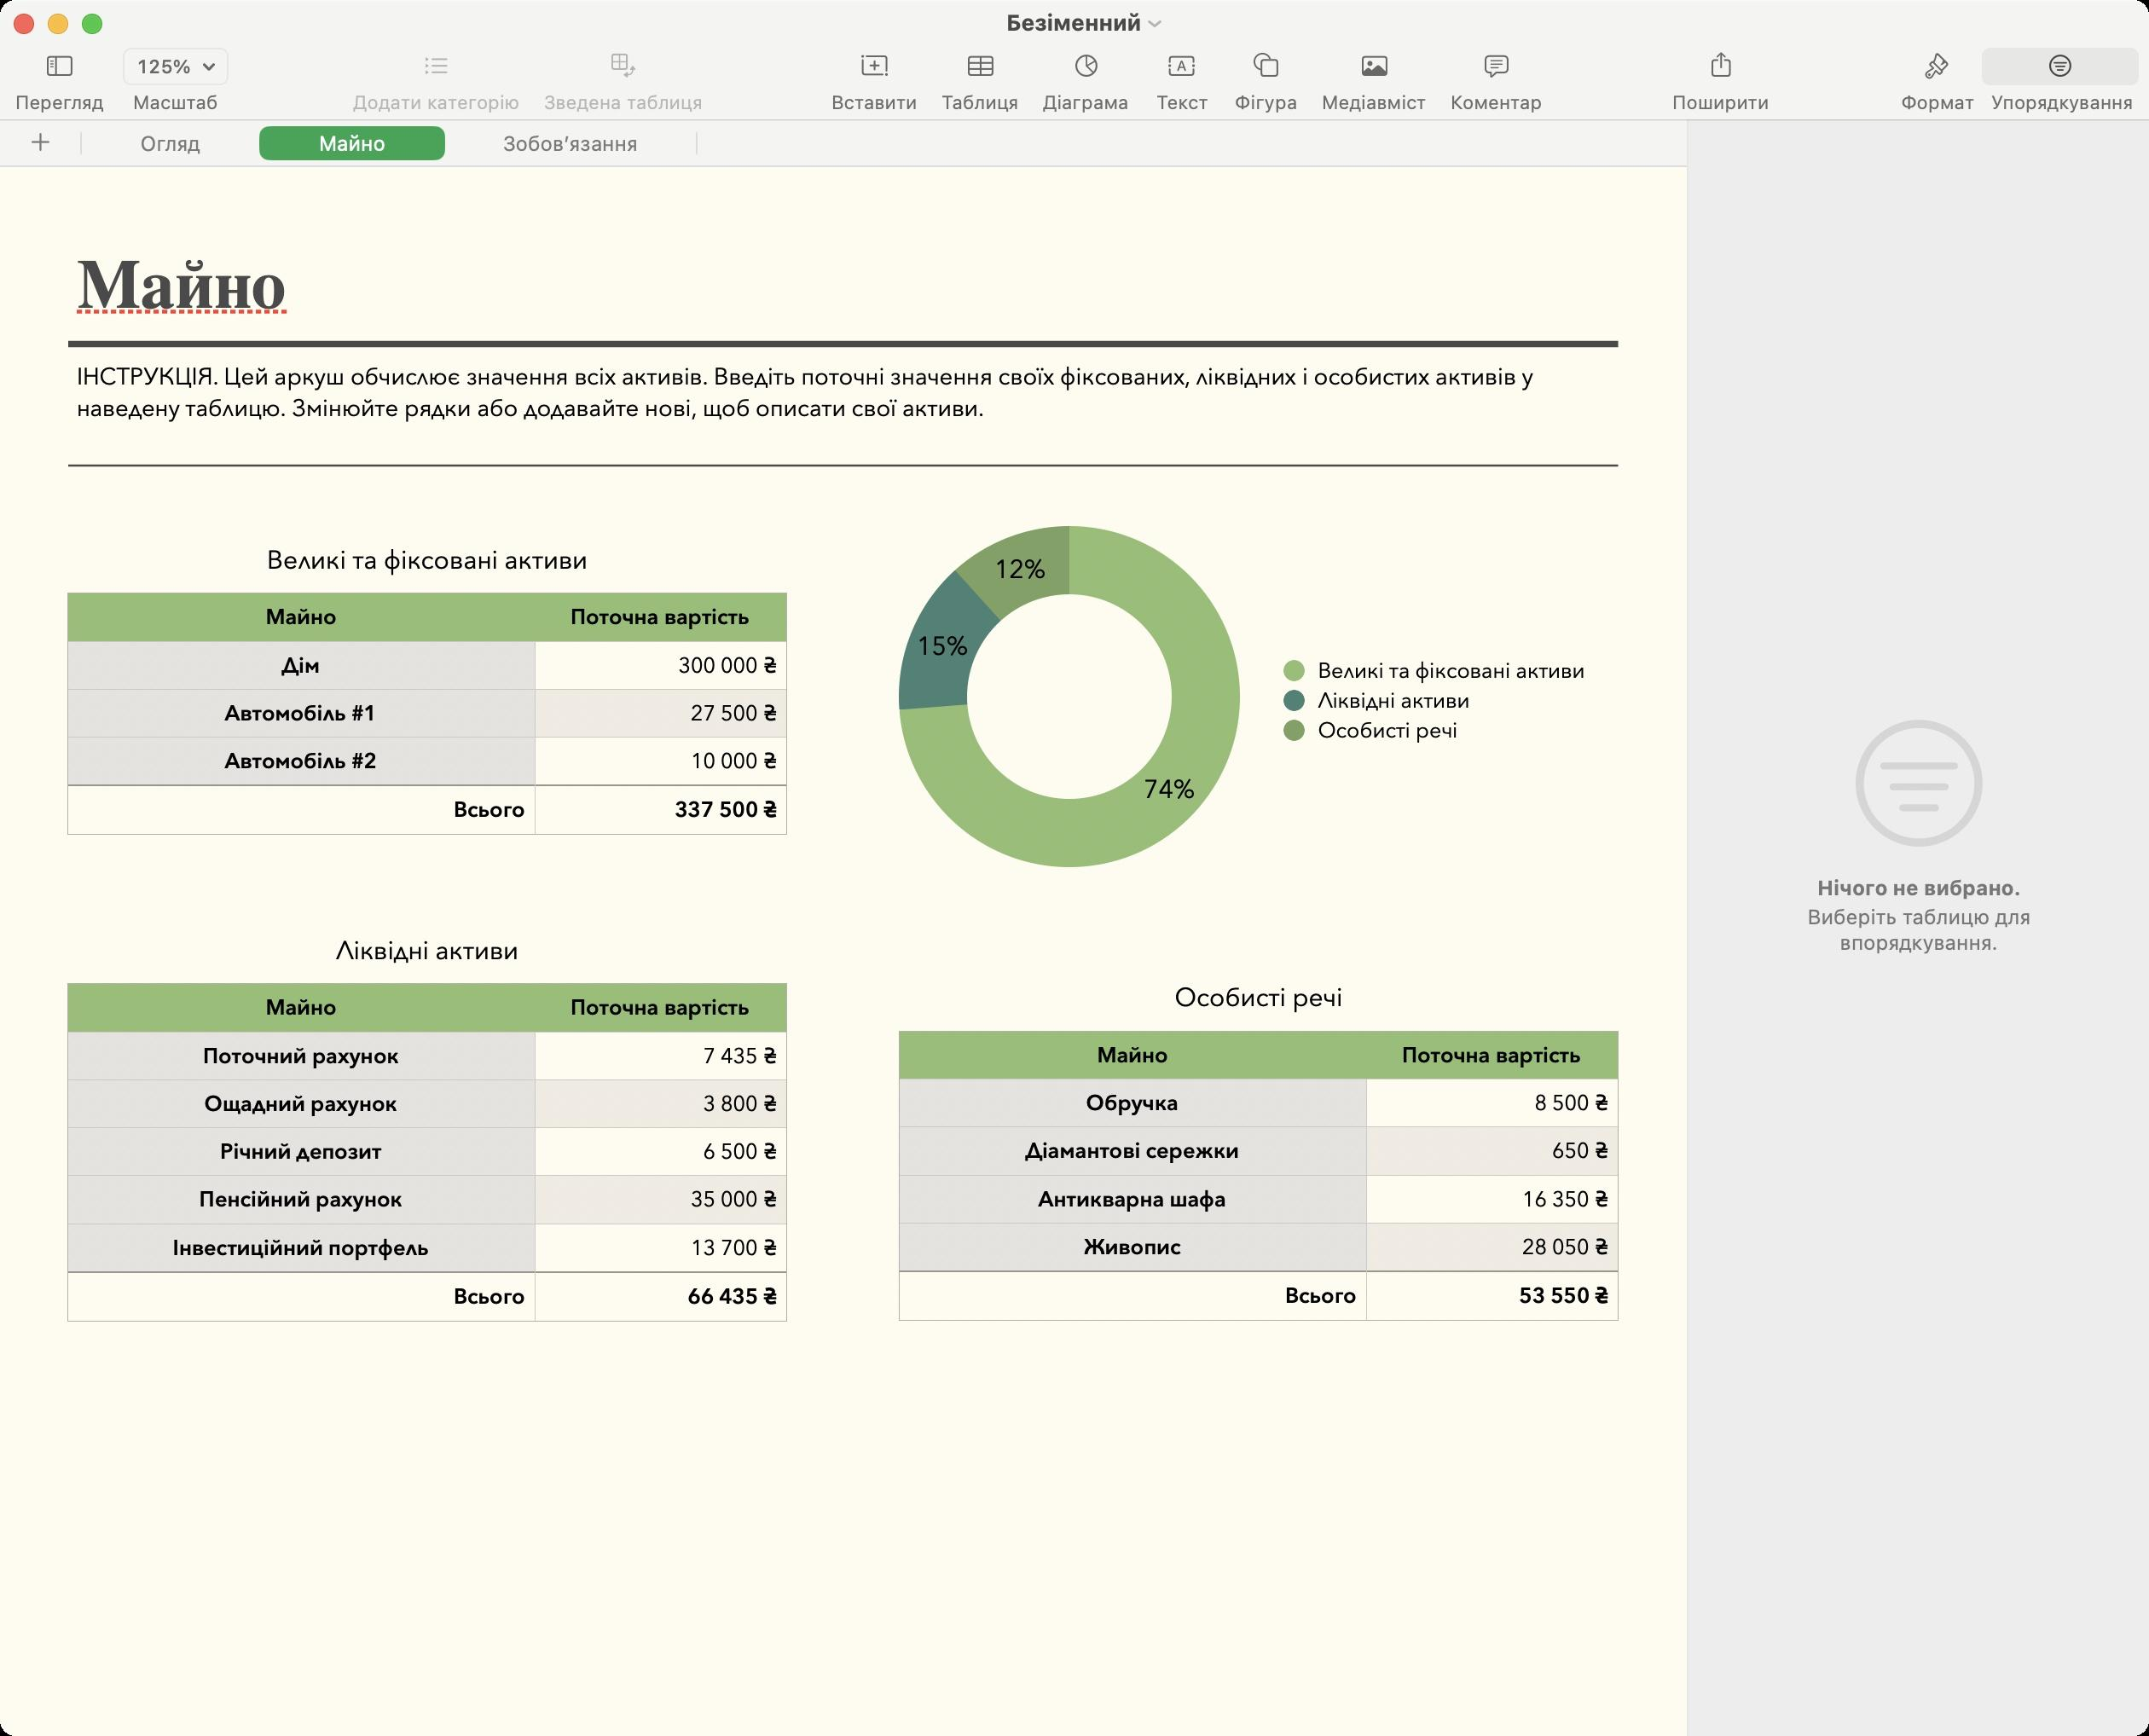
Accessibility tree:
{"name": "Безіменний", "role": "AXWindow", "description": null, "role_description": "звичайне вікно", "value": null, "position": "234.00;38.00", "size": "1260;1018", "children": [{"name": null, "role": "AXSplitGroup", "description": null, "role_description": "група розділених областей", "value": null, "position": "0.00;0.00", "size": "1260;1018", "children": [{"name": null, "role": "AXScrollArea", "description": null, "role_description": "область прокручування", "value": null, "position": "0.00;98.00", "size": "989;920", "children": [{"name": null, "role": "AXScrollBar", "description": null, "role_description": "смуга прокручування", "value": 0.0, "position": "0.00;1002.00", "size": "989;16", "children": [{"name": null, "role": "AXValueIndicator", "description": null, "role_description": "індикатор значення", "value": 0.0, "position": "1.00;1006.00", "size": "759;12", "children": []}, {"name": null, "role": "AXButton", "description": null, "role_description": "кнопка-стрілка збільшення", "value": null, "position": "0.00;1002.00", "size": "0;0", "children": []}, {"name": null, "role": "AXButton", "description": null, "role_description": "кнопка-стрілка зменшення", "value": null, "position": "0.00;1002.00", "size": "0;0", "children": []}, {"name": null, "role": "AXButton", "description": null, "role_description": "кнопка наступної сторінки", "value": null, "position": "760.50;1006.00", "size": "228;12", "children": []}, {"name": null, "role": "AXButton", "description": null, "role_description": "кнопка попередньої сторінки", "value": null, "position": "0.00;1006.00", "size": "1;12", "children": []}]}, {"name": null, "role": "AXScrollBar", "description": null, "role_description": "смуга прокручування", "value": 0.0, "position": "973.00;98.00", "size": "16;920", "children": [{"name": null, "role": "AXValueIndicator", "description": null, "role_description": "індикатор значення", "value": 0.0, "position": "977.00;99.00", "size": "12;784", "children": []}, {"name": null, "role": "AXButton", "description": null, "role_description": "кнопка-стрілка збільшення", "value": null, "position": "973.00;98.00", "size": "0;0", "children": []}, {"name": null, "role": "AXButton", "description": null, "role_description": "кнопка-стрілка зменшення", "value": null, "position": "973.00;98.00", "size": "0;0", "children": []}, {"name": null, "role": "AXButton", "description": null, "role_description": "кнопка наступної сторінки", "value": null, "position": "977.00;883.00", "size": "12;135", "children": []}, {"name": null, "role": "AXButton", "description": null, "role_description": "кнопка попередньої сторінки", "value": null, "position": "977.00;98.00", "size": "12;1", "children": []}]}]}]}, {"name": "", "role": "AXButton", "description": "додати", "role_description": "кнопка", "value": null, "position": "0.00;67.50", "size": "48;31", "children": []}, {"name": null, "role": "AXScrollArea", "description": null, "role_description": "область прокручування", "value": null, "position": "47.00;70.00", "size": "942;28", "children": [{"name": null, "role": "AXStaticText", "description": null, "role_description": "текст", "value": "Зобовʼязання", "position": "289.00;76.50", "size": "91;15", "children": []}, {"name": null, "role": "AXStaticText", "description": null, "role_description": "текст", "value": "Огляд", "position": "76.00;76.50", "size": "48;15", "children": []}, {"name": null, "role": "AXStaticText", "description": null, "role_description": "текст", "value": "Майно", "position": "181.00;76.50", "size": "51;15", "children": []}]}, {"name": "", "role": "AXButton", "description": "Назад", "role_description": "кнопка", "value": null, "position": "989.00;69.00", "size": "24;29", "children": []}, {"name": "", "role": "AXButton", "description": "Далі", "role_description": "кнопка", "value": null, "position": "1012.00;69.00", "size": "24;29", "children": []}, {"name": null, "role": "No role", "description": "фільтр", "role_description": null, "value": null, "position": "1081.50;279.50", "size": "88;358", "children": []}, {"name": null, "role": "AXStaticText", "description": null, "role_description": "текст", "value": "Нічого не вибрано.", "position": "1061.50;513.00", "size": "128;15", "children": []}, {"name": null, "role": "AXStaticText", "description": null, "role_description": "текст", "value": "Виберіть таблицю для впорядкування.", "position": "1054.00;530.00", "size": "142;30", "children": []}, {"name": null, "role": "AXToolbar", "description": null, "role_description": "панель інструментів", "value": null, "position": "0.00;28.00", "size": "1260;42", "children": [{"name": null, "role": "AXMenuButton", "description": "Перегляд", "role_description": "кнопка меню", "value": null, "position": "2.00;28.00", "size": "66;42", "children": [{"name": null, "role": "AXRadioGroup", "description": null, "role_description": "радіо-група", "value": null, "position": "12.00;27.00", "size": "46;25", "children": [{"name": null, "role": "AXMenuButton", "description": "Перемкнути бічну панель", "role_description": "кнопка меню", "value": null, "position": "12.00;27.00", "size": "46;25", "children": []}]}, {"name": null, "role": "AXStaticText", "description": null, "role_description": "текст", "value": "Перегляд", "position": "5.00;53.00", "size": "60;14", "children": []}]}, {"name": "Масштаб", "role": "AXMenuButton", "description": null, "role_description": "кнопка меню", "value": null, "position": "68.00;28.00", "size": "70;42", "children": [{"name": "125%", "role": "AXMenuButton", "description": null, "role_description": "кнопка меню", "value": null, "position": "71.00;27.00", "size": "64;25", "children": []}, {"name": null, "role": "AXStaticText", "description": null, "role_description": "текст", "value": "Масштаб", "position": "74.00;53.00", "size": "58;14", "children": []}]}, {"name": null, "role": "AXMenuButton", "description": "Додати категорію", "role_description": "кнопка меню", "value": null, "position": "200.00;28.00", "size": "112;42", "children": [{"name": null, "role": "AXRadioGroup", "description": null, "role_description": "радіо-група", "value": null, "position": "233.00;27.00", "size": "46;25", "children": [{"name": null, "role": "AXMenuButton", "description": null, "role_description": "кнопка меню", "value": null, "position": "233.00;27.00", "size": "46;25", "children": []}]}, {"name": null, "role": "AXStaticText", "description": null, "role_description": "текст", "value": "Додати категорію", "position": "203.00;53.00", "size": "106;14", "children": []}]}, {"name": "Зведена_таблиця", "role": "AXButton", "description": null, "role_description": "кнопка", "value": null, "position": "312.00;28.00", "size": "107;42", "children": []}, {"name": null, "role": "AXMenuButton", "description": "Вставити", "role_description": "кнопка меню", "value": null, "position": "480.50;28.00", "size": "64;42", "children": [{"name": null, "role": "AXRadioGroup", "description": null, "role_description": "радіо-група", "value": null, "position": "490.00;27.00", "size": "46;25", "children": [{"name": null, "role": "AXMenuButton", "description": null, "role_description": "кнопка меню", "value": null, "position": "490.00;27.00", "size": "46;25", "children": []}]}, {"name": null, "role": "AXStaticText", "description": null, "role_description": "текст", "value": "Вставити", "position": "483.50;53.00", "size": "58;14", "children": []}]}, {"name": "Таблиця", "role": "AXCheckBox", "description": "Таблиця", "role_description": "галочка", "value": 0, "position": "545.00;28.00", "size": "60;42", "children": []}, {"name": "Діаграма", "role": "AXCheckBox", "description": "Діаграма", "role_description": "галочка", "value": 0, "position": "604.50;28.00", "size": "64;42", "children": []}, {"name": "Текст", "role": "AXButton", "description": "Текст", "role_description": "кнопка", "value": null, "position": "669.00;28.00", "size": "48;42", "children": []}, {"name": "Фігура", "role": "AXCheckBox", "description": "Фігура", "role_description": "галочка", "value": 0, "position": "717.00;28.00", "size": "51;42", "children": []}, {"name": null, "role": "AXMenuButton", "description": "Медіавміст", "role_description": "кнопка меню", "value": null, "position": "768.00;28.00", "size": "76;42", "children": [{"name": null, "role": "AXRadioGroup", "description": null, "role_description": "радіо-група", "value": null, "position": "783.00;27.00", "size": "46;25", "children": [{"name": null, "role": "AXMenuButton", "description": "фотографія", "role_description": "кнопка меню", "value": null, "position": "783.00;27.00", "size": "46;25", "children": []}]}, {"name": null, "role": "AXStaticText", "description": null, "role_description": "текст", "value": "Медіавміст", "position": "771.00;53.00", "size": "70;14", "children": []}]}, {"name": "Коментар", "role": "AXButton", "description": "Коментар", "role_description": "кнопка", "value": null, "position": "843.50;28.00", "size": "68;42", "children": []}, {"name": "Поширити", "role": "AXButton", "description": "Поширити", "role_description": "кнопка", "value": null, "position": "973.50;28.00", "size": "71;42", "children": []}, {"name": null, "role": "AXGroup", "description": null, "role_description": "група", "value": "{\n    \"name\": null,\n    \"role\": \"AXRadioButton\",\n    \"description\": \"\\u0423\\u043f\\u043e\\u0440\\u044f\\u0434\\u043a\\u0443\\u0432\\u0430\\u043d\\u043d\\u044f\",\n    \"role_description\": \"\\u0440\\u0430\\u0434\\u0456\\u043e-\\u043a\\u043d\\u043e\\u043f\\u043a\\u0430\",\n    \"value\": 1,\n    \"position\": \"1162.00;27.00\",\n    \"size\": \"93;25\",\n    \"children\": []\n}", "position": "1106.00;28.00", "size": "152;42", "children": [{"name": null, "role": "AXRadioButton", "description": "Формат", "role_description": "радіо-кнопка", "value": 0, "position": "1109.00;28.00", "size": "53;42", "children": []}, {"name": null, "role": "AXRadioButton", "description": "Упорядкування", "role_description": "радіо-кнопка", "value": 1, "position": "1162.00;28.00", "size": "93;42", "children": []}]}]}, {"name": null, "role": "AXButton", "description": null, "role_description": "кнопка закривання", "value": null, "position": "7.00;6.00", "size": "14;16", "children": []}, {"name": null, "role": "AXButton", "description": null, "role_description": "кнопка повноекранного режиму", "value": null, "position": "47.00;6.00", "size": "14;16", "children": [{"name": null, "role": "AXGroup", "description": null, "role_description": "група", "value": null, "position": "47.00;6.00", "size": "14;16", "children": [{"name": null, "role": "AXGroup", "description": null, "role_description": "група", "value": null, "position": "47.00;6.00", "size": "14;16", "children": []}]}]}, {"name": null, "role": "AXButton", "description": null, "role_description": "кнопка згортання", "value": null, "position": "27.00;6.00", "size": "14;16", "children": []}, {"name": "", "role": "AXMenuButton", "description": "дії з документами", "role_description": "кнопка меню", "value": null, "position": "672.00;5.00", "size": "10;16", "children": []}, {"name": null, "role": "AXStaticText", "description": null, "role_description": "текст", "value": "Безіменний", "position": "588.00;5.00", "size": "84;16", "children": []}]}